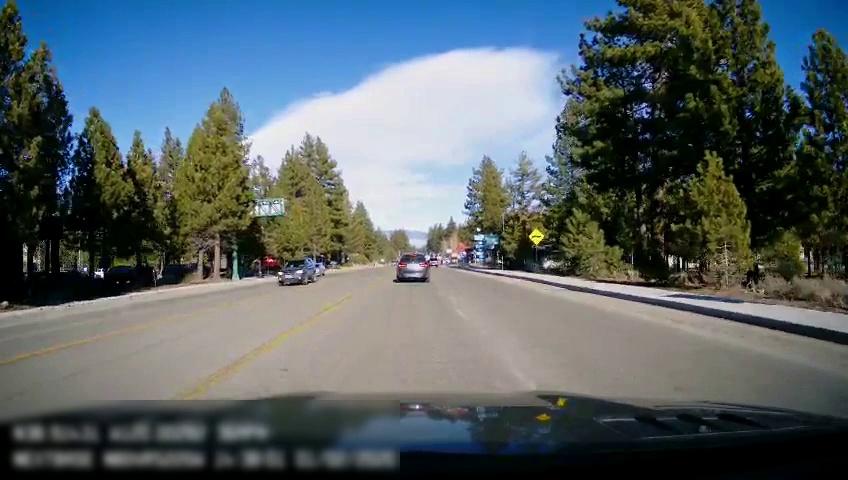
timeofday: Day
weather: Sunny
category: Drivable Space
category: Vehicles | SUV
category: Vehicles | Car
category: Vehicles | Car
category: Vehicles | SUV
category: Lanes | Opposite Lane
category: Lanes | Opposite Lane
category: Lanes | Opposite Lane
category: Lanes | Current Lane
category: Traffic | Signs